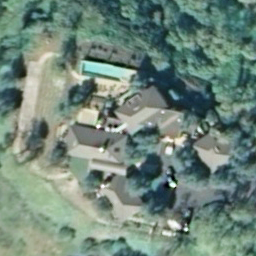
Label: residential